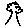
Label: tree